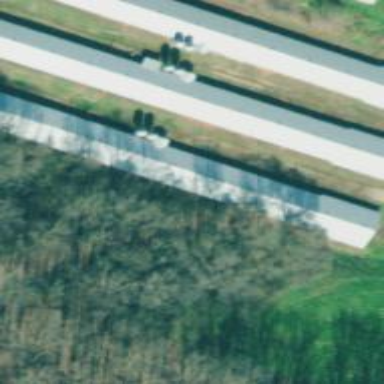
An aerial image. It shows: Poultry house.